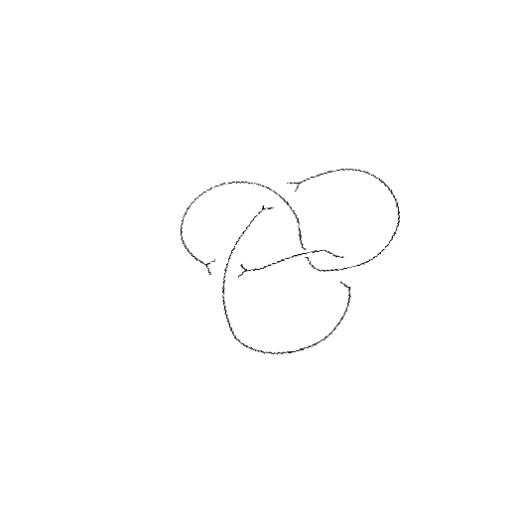
Crossing number: 4